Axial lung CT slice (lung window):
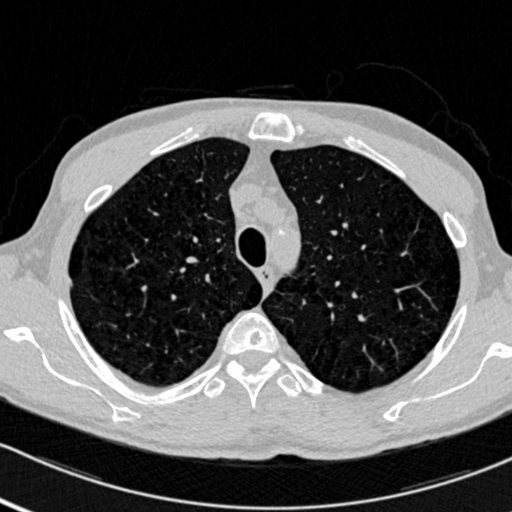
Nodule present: no